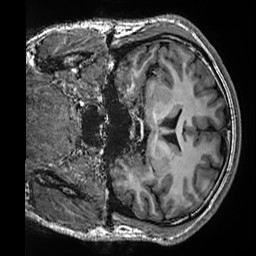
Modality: T1w
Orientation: coronal
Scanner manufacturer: siemens
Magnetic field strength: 3 T
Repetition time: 2.5 s
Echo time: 0.00299 s